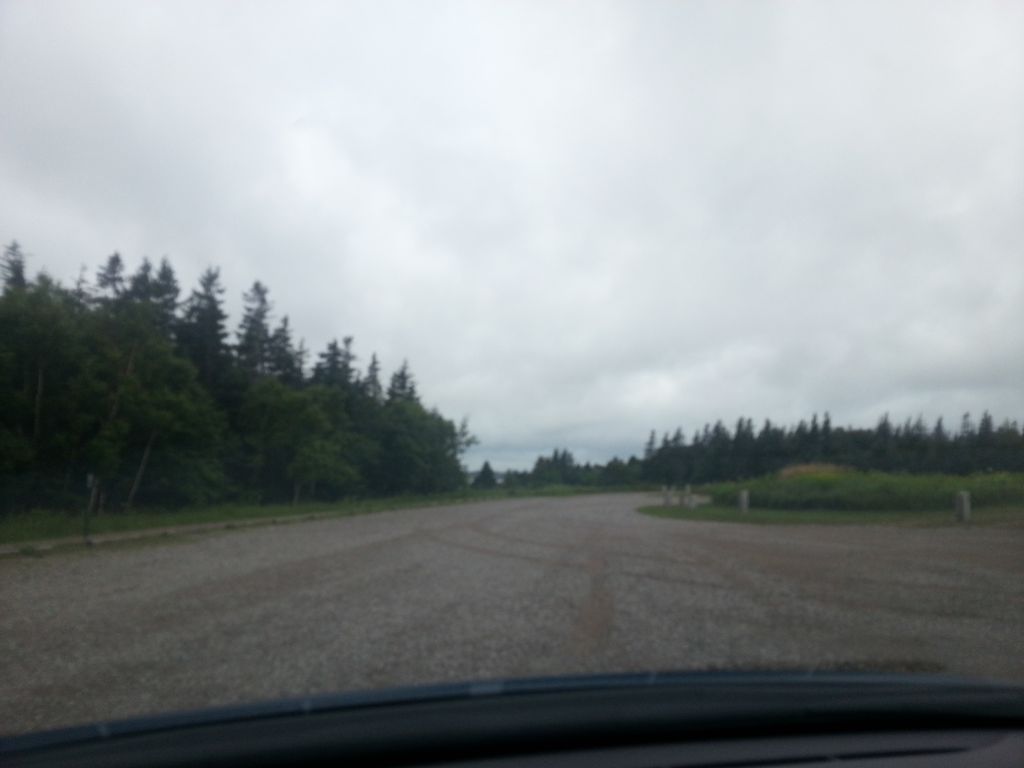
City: charlottetown